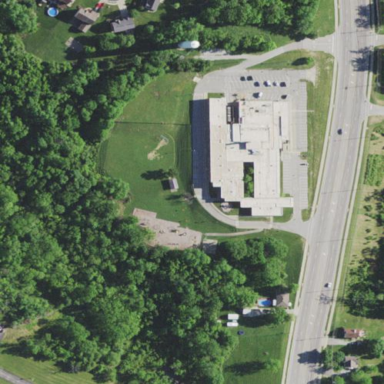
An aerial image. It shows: School.